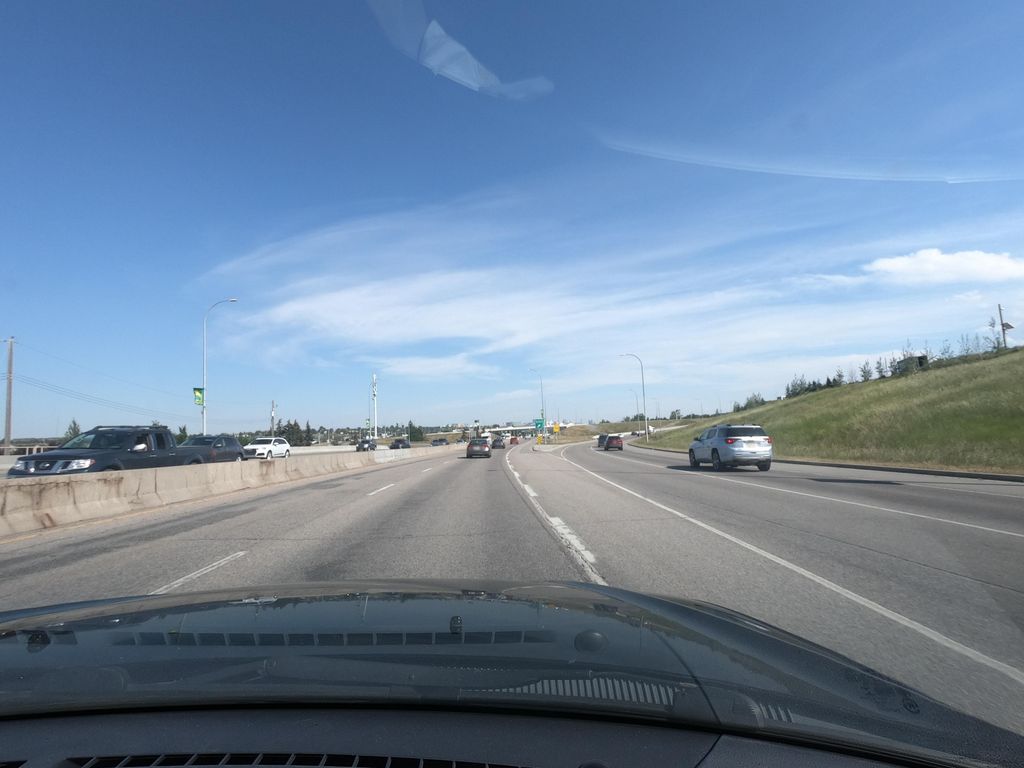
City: calgary